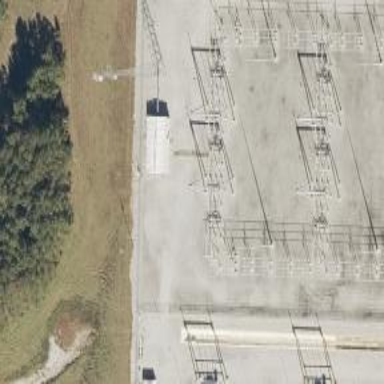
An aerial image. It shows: Switch used for power control.